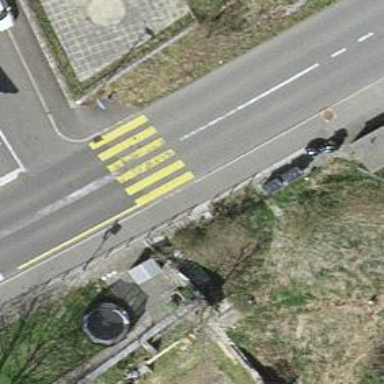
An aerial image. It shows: Zebra crossing on the road.